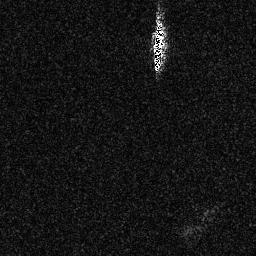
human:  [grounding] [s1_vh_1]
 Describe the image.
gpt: In the satellite image, there is  <ref>1 medium ship </ref> <box>[[58, 8, 64, 27, 0]]</box> located at top.